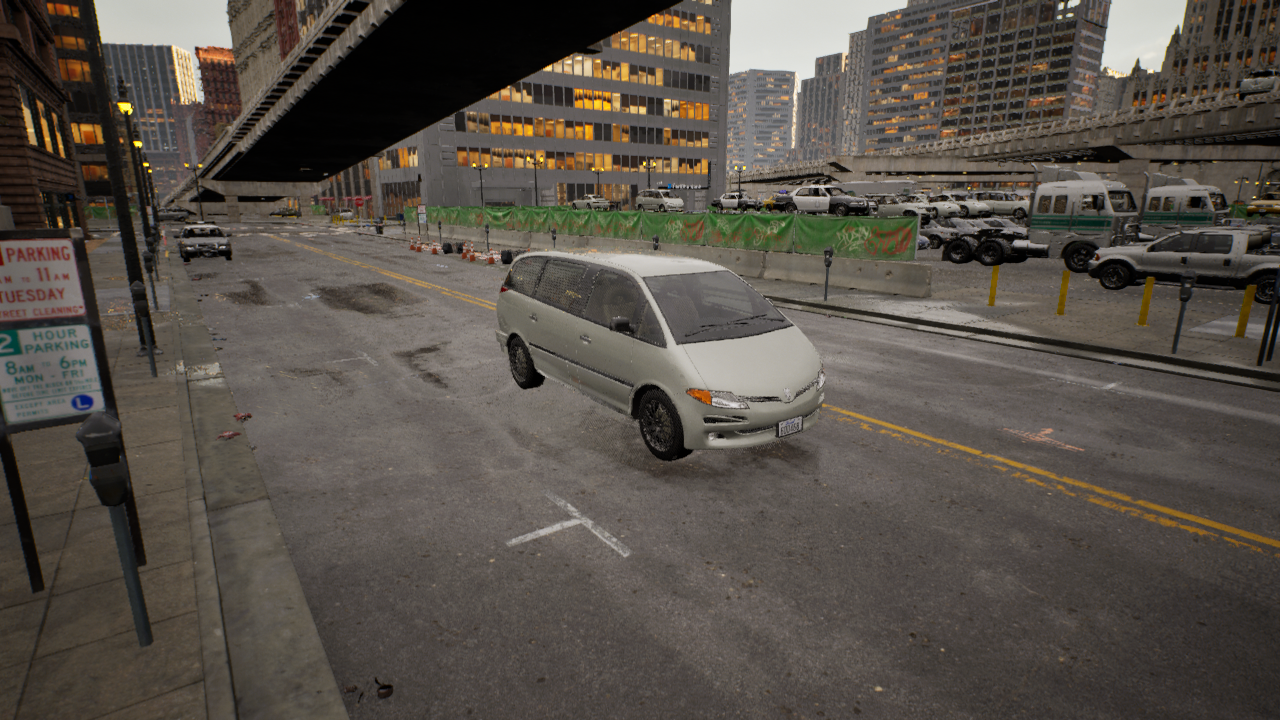
Venue: downtown
Lighting: golden hour
Vehicle rig: minivan